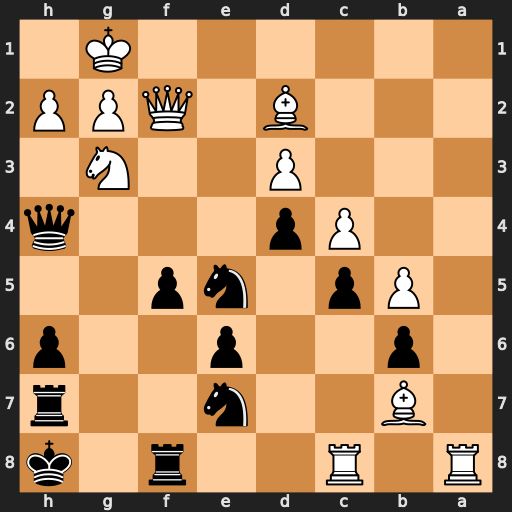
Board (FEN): R1R2r1k/1B2n2r/1p2p2p/1Pp1np2/2Pp3q/3P2N1/3B1QPP/6K1
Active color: b
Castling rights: -
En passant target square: -
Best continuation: Nxc8 Rxc8 Rxc8